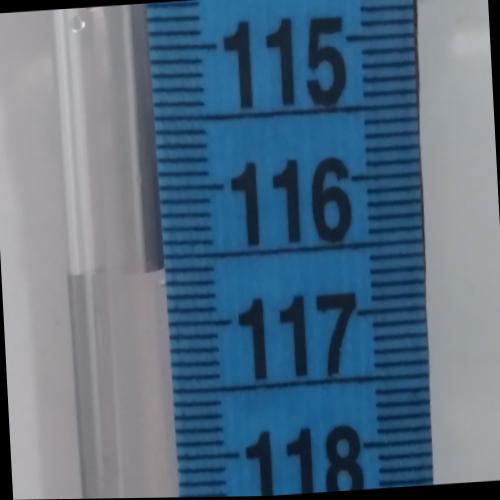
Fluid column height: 116.6 cm